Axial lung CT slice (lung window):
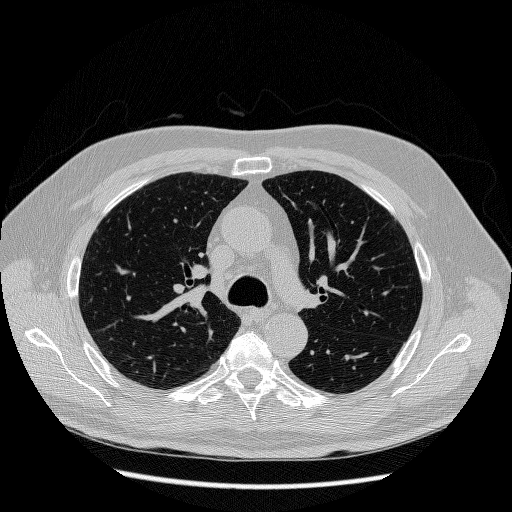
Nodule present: no